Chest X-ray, AP view. Patient: 56 years old, sex F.
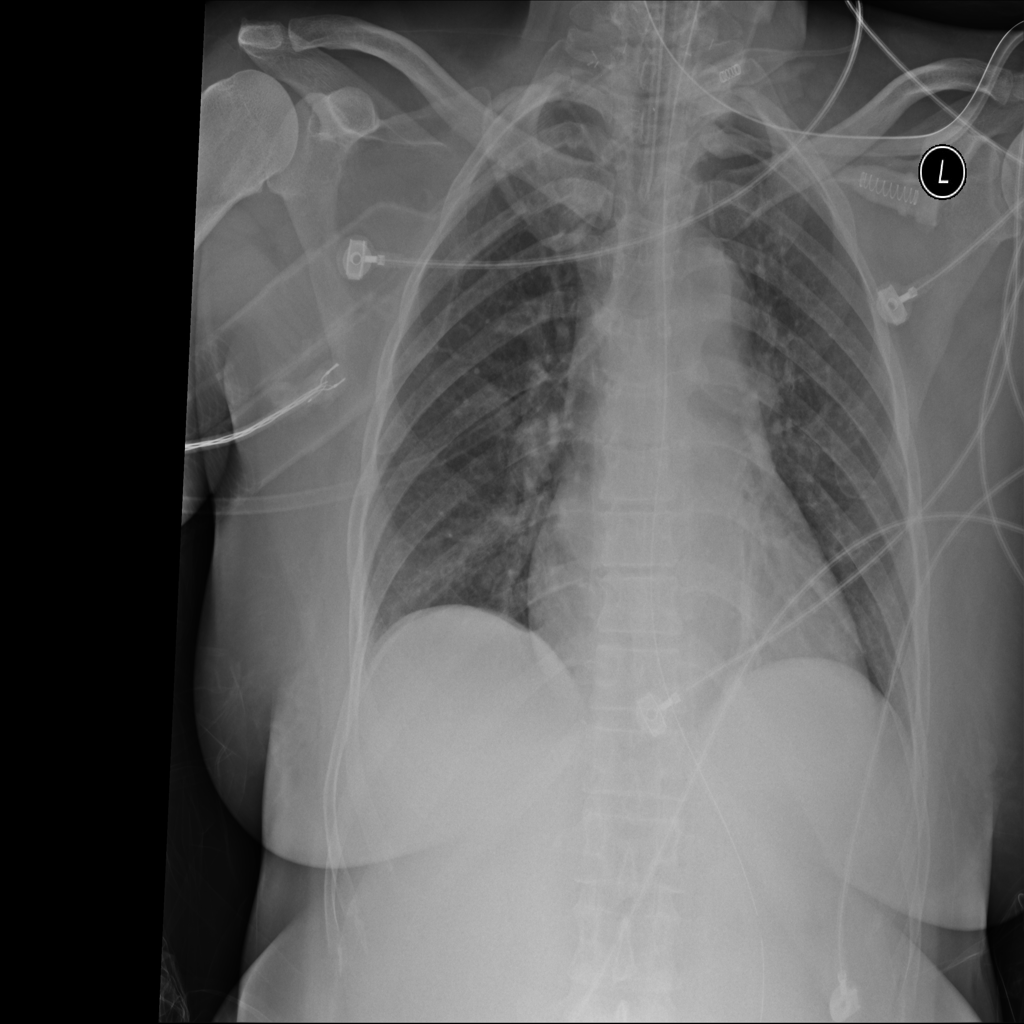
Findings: No Finding